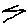
Label: zigzag